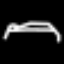
Label: bed